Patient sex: F
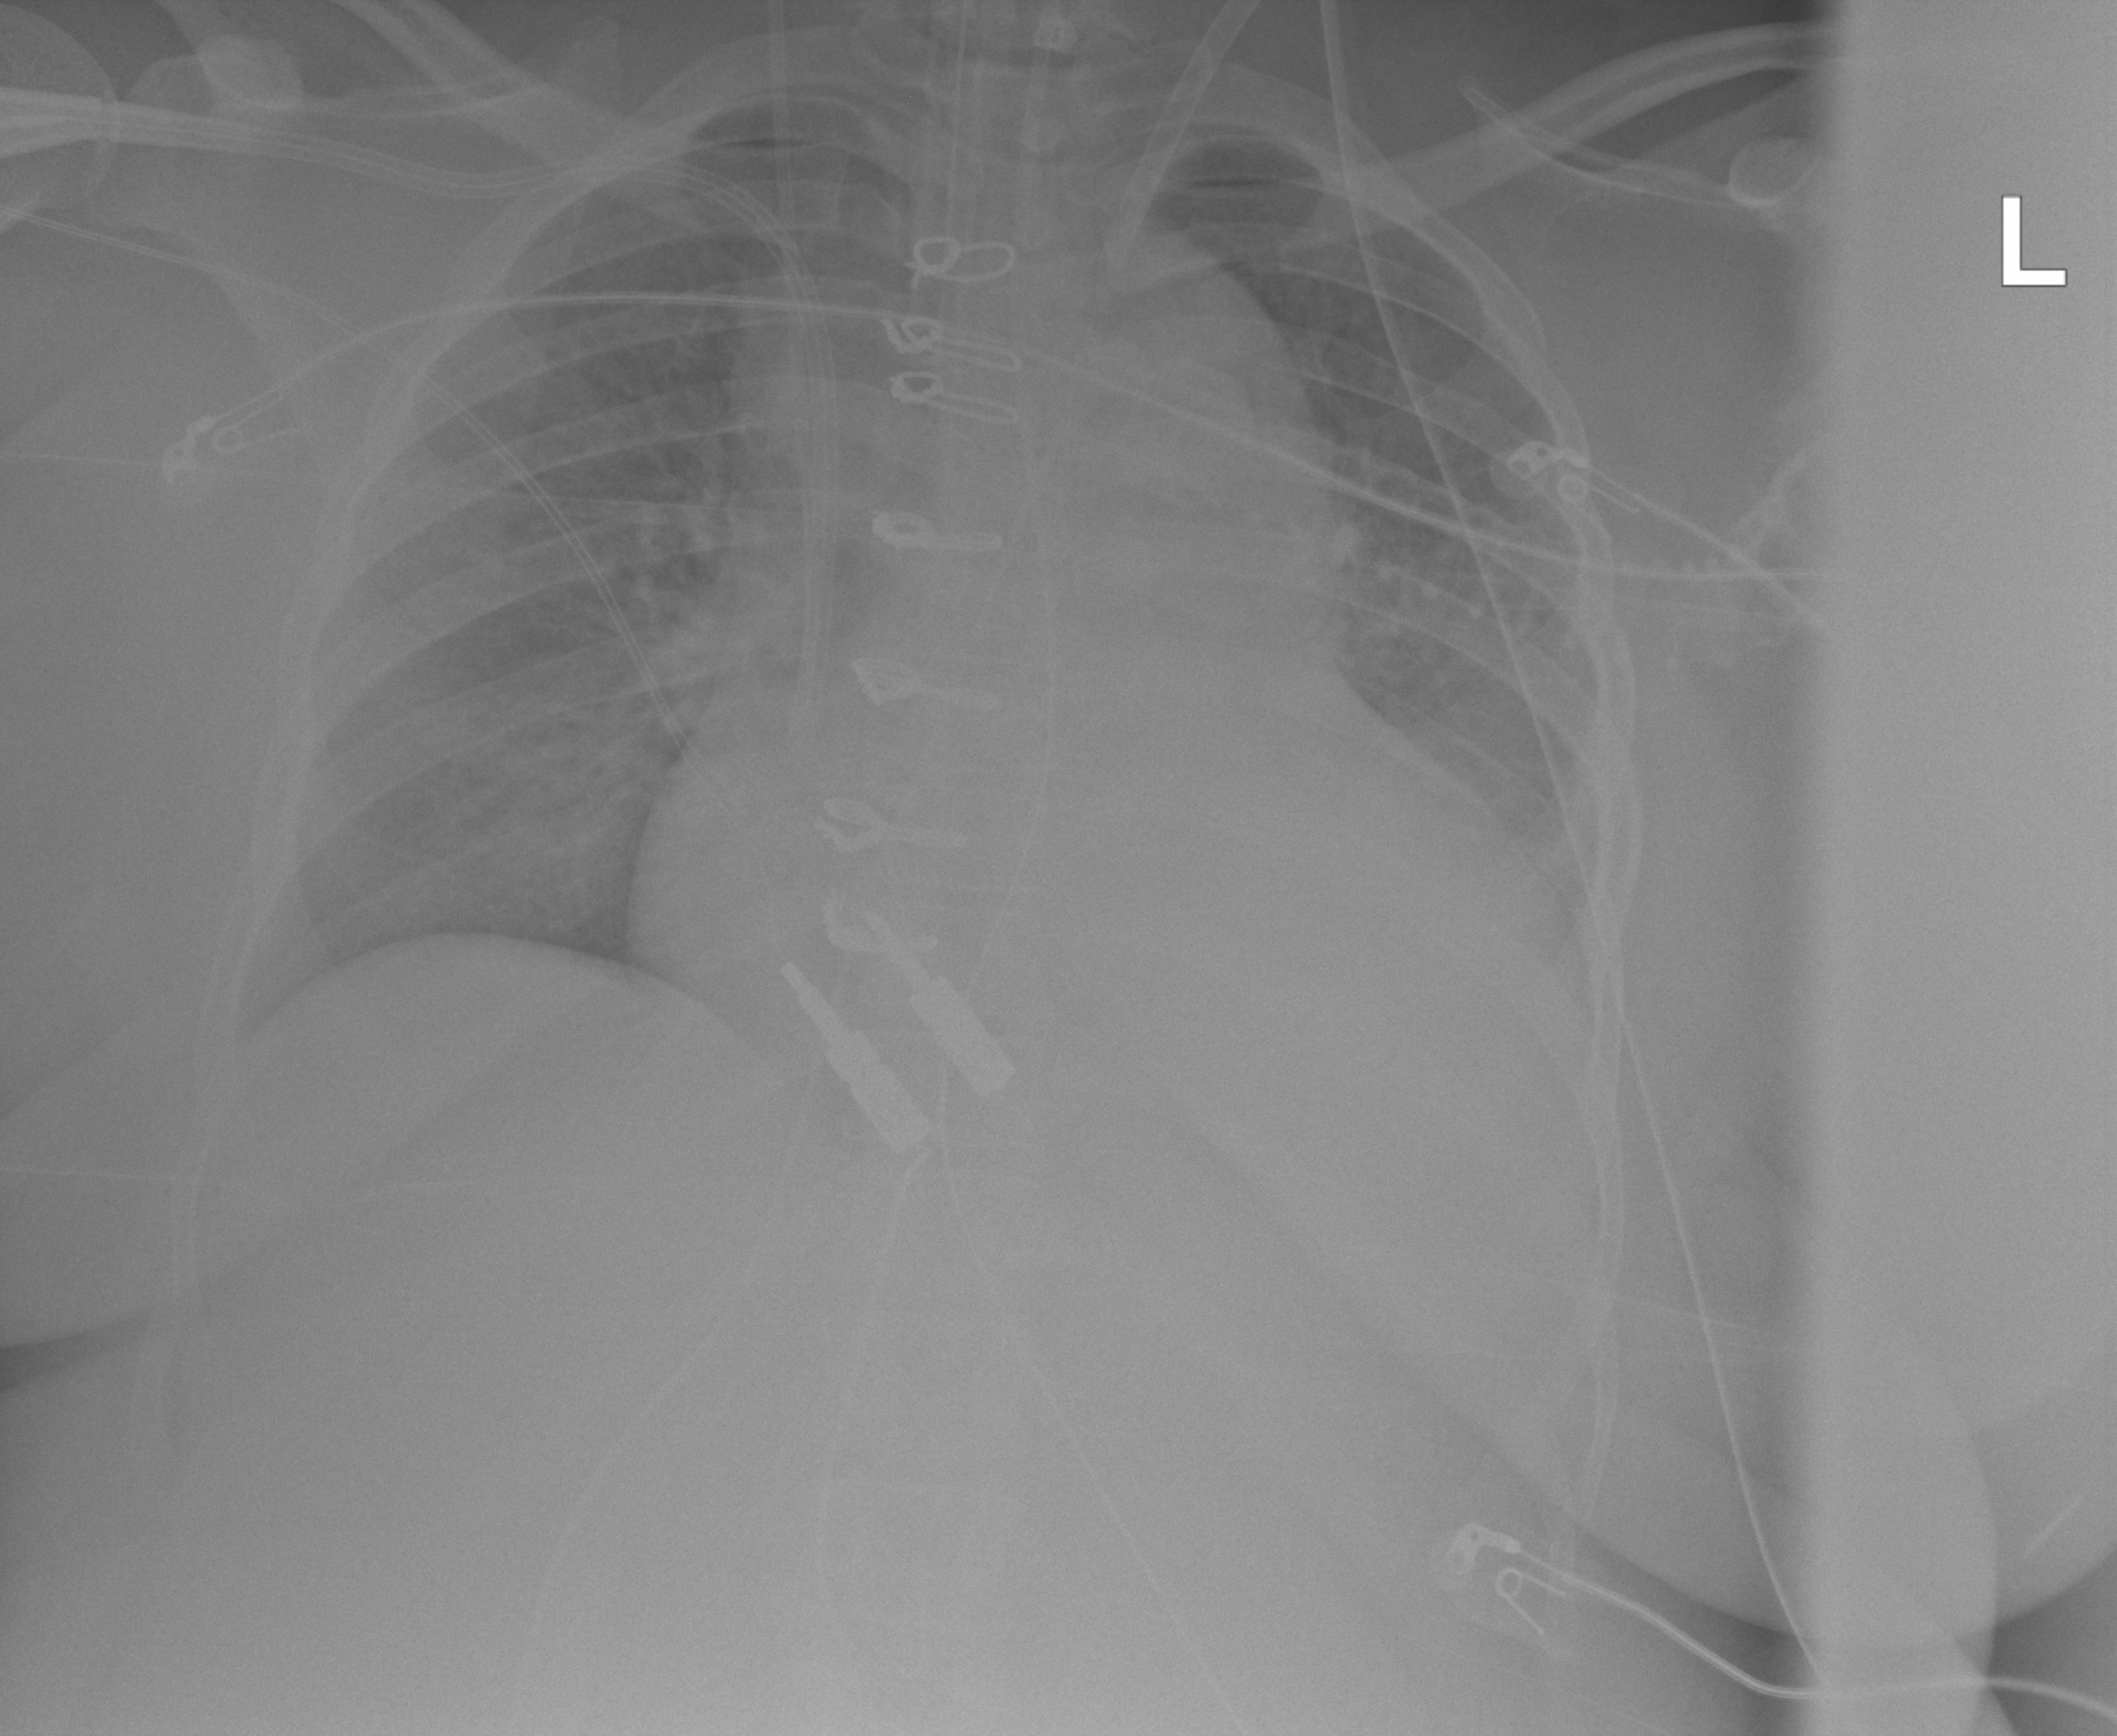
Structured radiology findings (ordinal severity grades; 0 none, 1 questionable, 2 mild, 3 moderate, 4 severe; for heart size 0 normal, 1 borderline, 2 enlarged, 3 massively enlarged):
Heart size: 2
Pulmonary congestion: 2
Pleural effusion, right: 0
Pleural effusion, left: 2
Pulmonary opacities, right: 1
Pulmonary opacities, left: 1
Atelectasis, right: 2
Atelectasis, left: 2